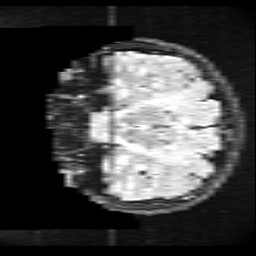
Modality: FLAIR
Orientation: coronal
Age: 27
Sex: male
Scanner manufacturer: ge
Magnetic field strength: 3 T
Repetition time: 11 s
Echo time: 0.1497 s